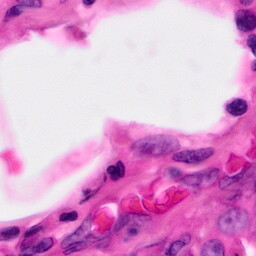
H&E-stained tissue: Pancreatic